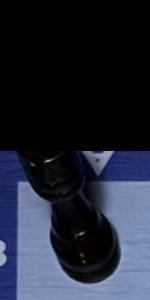
Label: Rook_Black